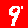
Digit: 9